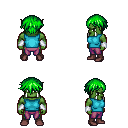
a pixel art fantasy rpg character, male body template, orc, green skin, teal sleeveless shirt, magenta pants, green short bangs hairstyle, white cloth bracers, maroon shoes, four views (front, back, left, right), 2x2 character sprite sheet, small pixel art, hard edges, no anti-aliasing